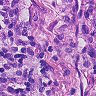
Metastatic tissue present: yes